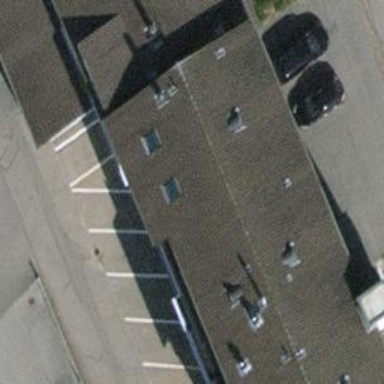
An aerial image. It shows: Commercial building.